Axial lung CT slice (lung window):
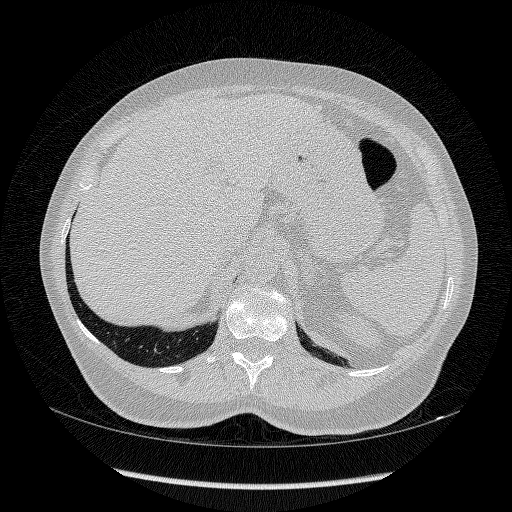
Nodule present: no